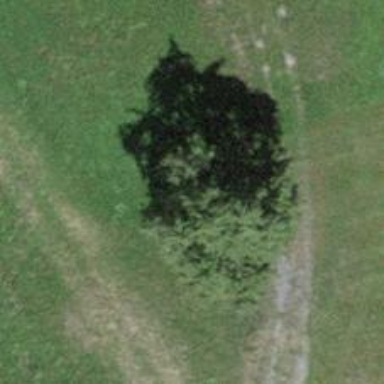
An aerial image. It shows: Beautiful tree in nature.